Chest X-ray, AP view. Patient: 55 years old, sex M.
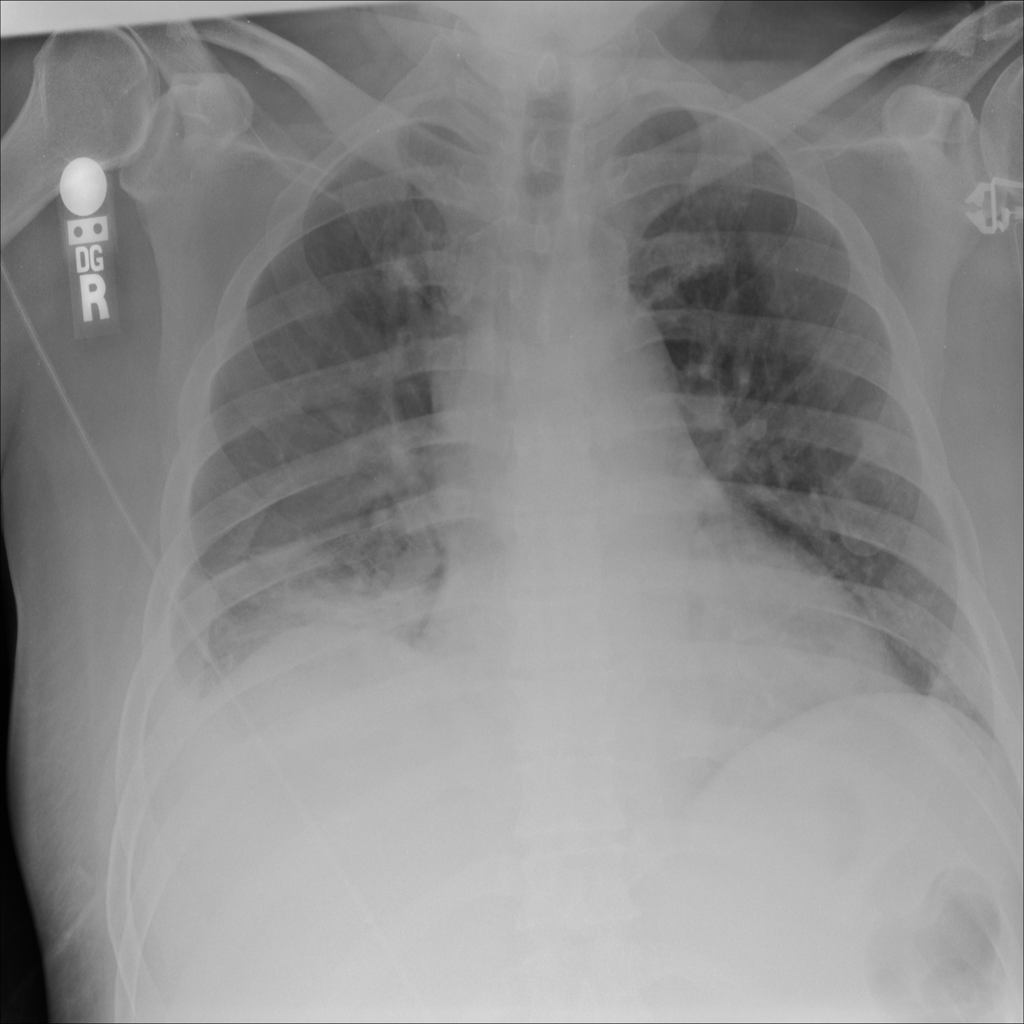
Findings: Atelectasis